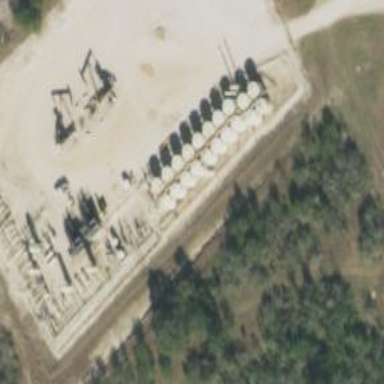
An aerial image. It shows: Storage tank that is man-made.